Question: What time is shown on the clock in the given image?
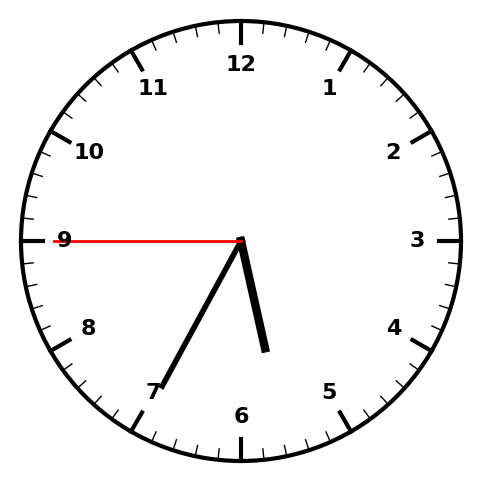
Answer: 05:34:45